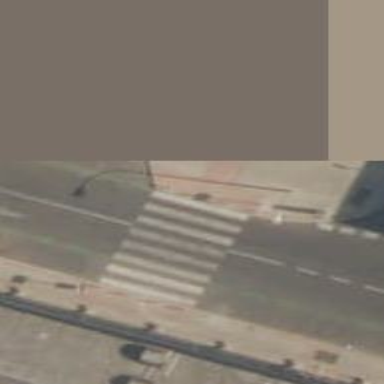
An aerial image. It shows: Uncontrolled zebra crossing on the road.